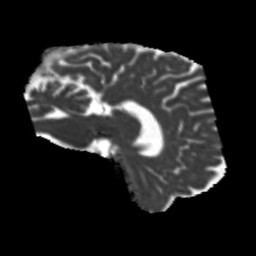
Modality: MD
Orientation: sagittal
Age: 56
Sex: male
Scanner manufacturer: siemens
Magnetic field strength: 3 T
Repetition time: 5.25 s
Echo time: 0.08 s